Question: I have created a C# application that connects to a Microsoft SQL Server Express Edition (64-bit) database. However, I want to transition the project from SQL Server to a local database and convert the '.mdf' file to a '.sdf' file.
The best solution I have found is <URL>. When attempting to install the add-in to Visual Studio I receive an error:
> This extension is not installable on any currently installed products.
even though the installer recognizes that Microsoft Visual Studio Express 2012 for Windows Desktop is installed. I believe this is only targeted for Professional and above.
I have also attempted to use the standalone tool. However, the option I want is grayed out and it's for version 3.5 instead of the current version 4.0.

I have also looked at trying to export/convert from Microsoft SQL Server Management Studio 11.0.3128.0. However, I have had no luck.
Is there a solution for VS Express Edition, or am I out of luck?
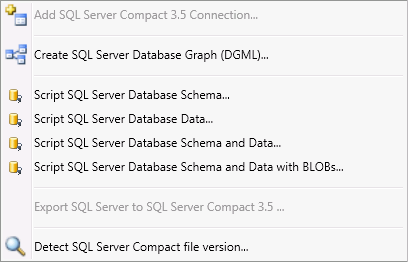
Answer: Just use the standalone edition for SQL Server Compact 4.0, available here: <URL>